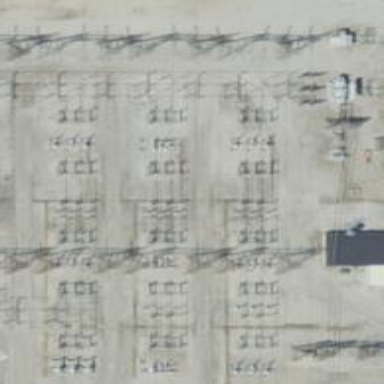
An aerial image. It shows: Switch for power supply.